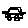
Label: car